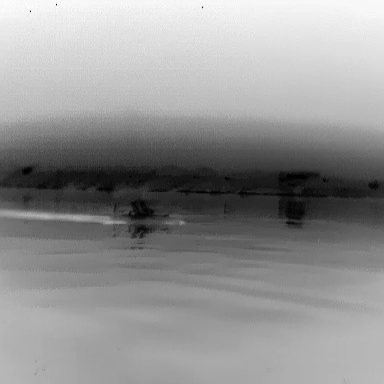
There is a canoe in the infrared image.